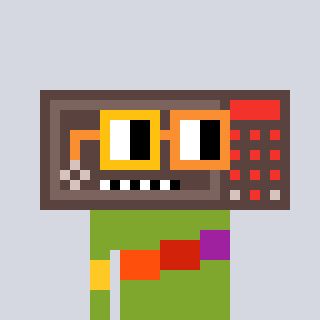
a pixel art character with square yellow and orange glasses, a wallsafe-shaped head and a slimegreen-colored body on a cool background